Interaction volume radius: 10 \u00c5
Interaction volume height: 35 \u00c5
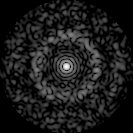
Disorder parameter: 0.8258